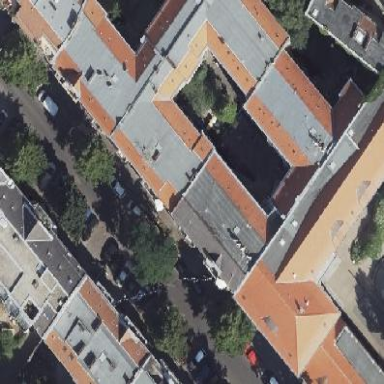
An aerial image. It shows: Asphalt road in residential area.